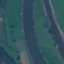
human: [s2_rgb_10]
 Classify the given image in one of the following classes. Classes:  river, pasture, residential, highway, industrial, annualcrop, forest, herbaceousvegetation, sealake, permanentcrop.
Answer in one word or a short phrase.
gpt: River